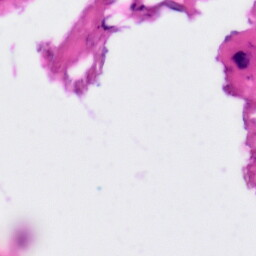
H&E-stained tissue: Tonsil